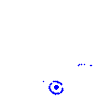
Particle: pion